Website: bh-photo
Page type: address-validator
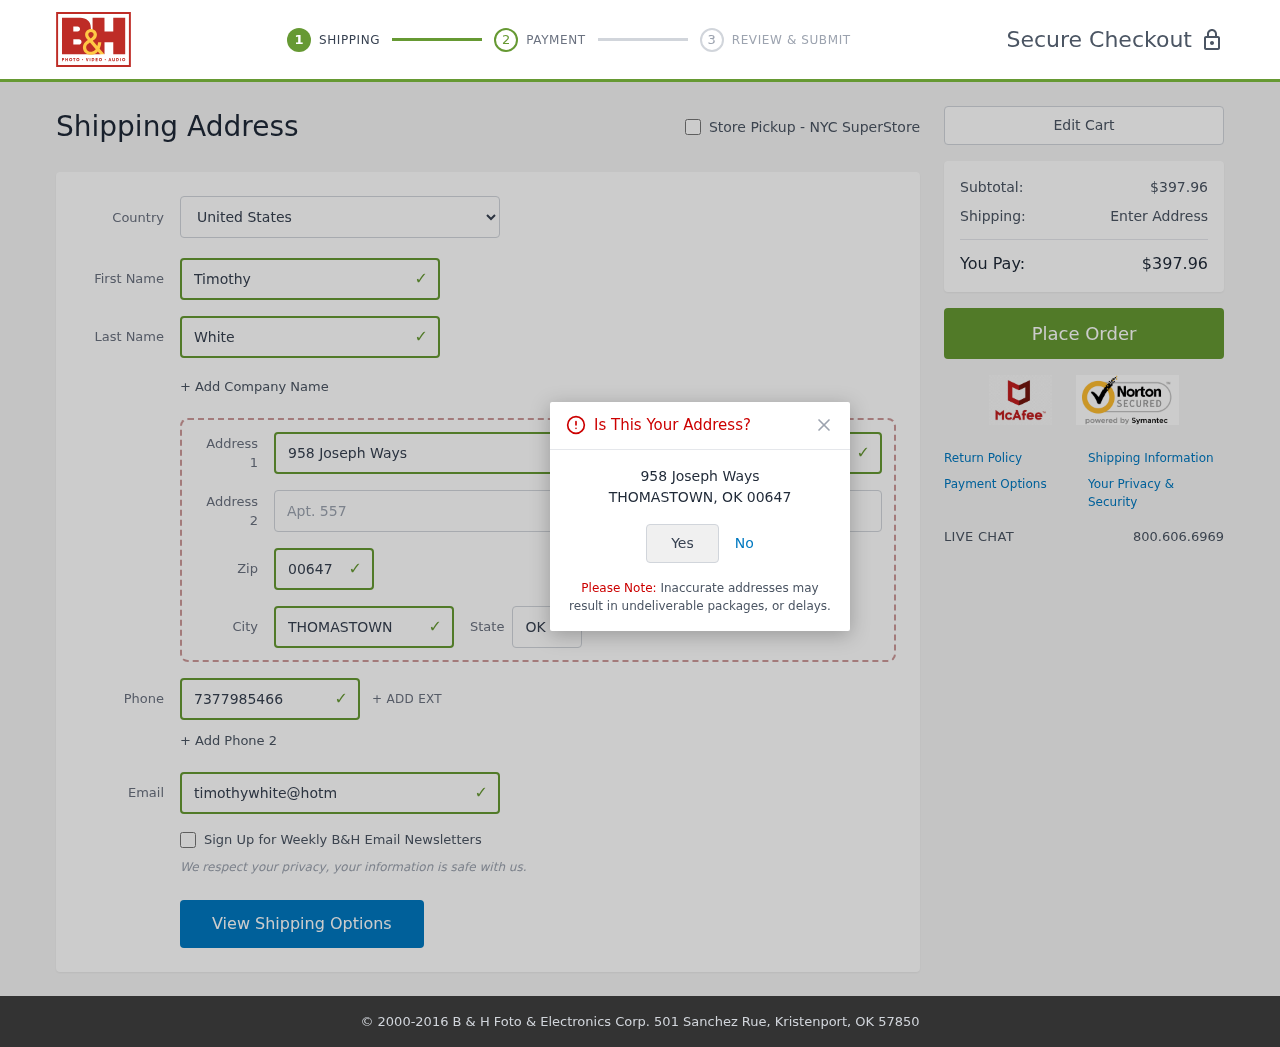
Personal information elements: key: PII_CITY
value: Thomastown
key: PII_COUNTRY
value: United States
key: PII_EMAIL
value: timothywhite@hotmail.com
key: PII_FIRSTNAME
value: Timothy
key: PII_LASTNAME
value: White
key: PII_PHONE
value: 7377985466
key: PII_POSTCODE
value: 00647
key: PII_STATE_ABBR
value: OK
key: PII_STREET
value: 958 Joseph Ways
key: PII_STREET2
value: Apt. 557
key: PII_CITY_CONFIRM
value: THOMASTOWN
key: PII_POSTCODE_FULL
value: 00647
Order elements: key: ORDER_SUBTOTAL
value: $397.96
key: ORDER_TOTAL
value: $397.96